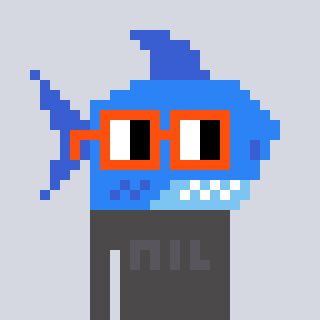
a pixel art character with square orange glasses, a shark-shaped head and a grayscale-colored body on a cool background